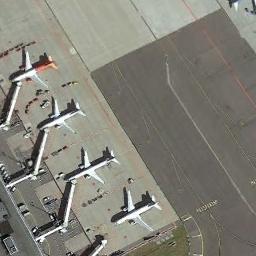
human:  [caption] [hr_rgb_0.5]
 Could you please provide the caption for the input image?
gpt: There are four airplanes parked beside the terminal by the runway .

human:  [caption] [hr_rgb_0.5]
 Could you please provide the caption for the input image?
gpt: Four aircraft were parked at the corresponding departure gates, One of which had a red tail .

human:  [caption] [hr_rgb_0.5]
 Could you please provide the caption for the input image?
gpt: Several planes of different sizes are neatly parked beside buildings in the airport .

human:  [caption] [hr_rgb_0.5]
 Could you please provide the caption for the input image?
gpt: A plane with the red mark and three white planes parked next to boarding bridges while some facilities beside .

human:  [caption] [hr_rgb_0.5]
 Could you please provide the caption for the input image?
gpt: Four planes are in the clearing next to the grass .